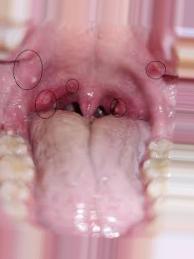
Condition: Mouth Ulcer